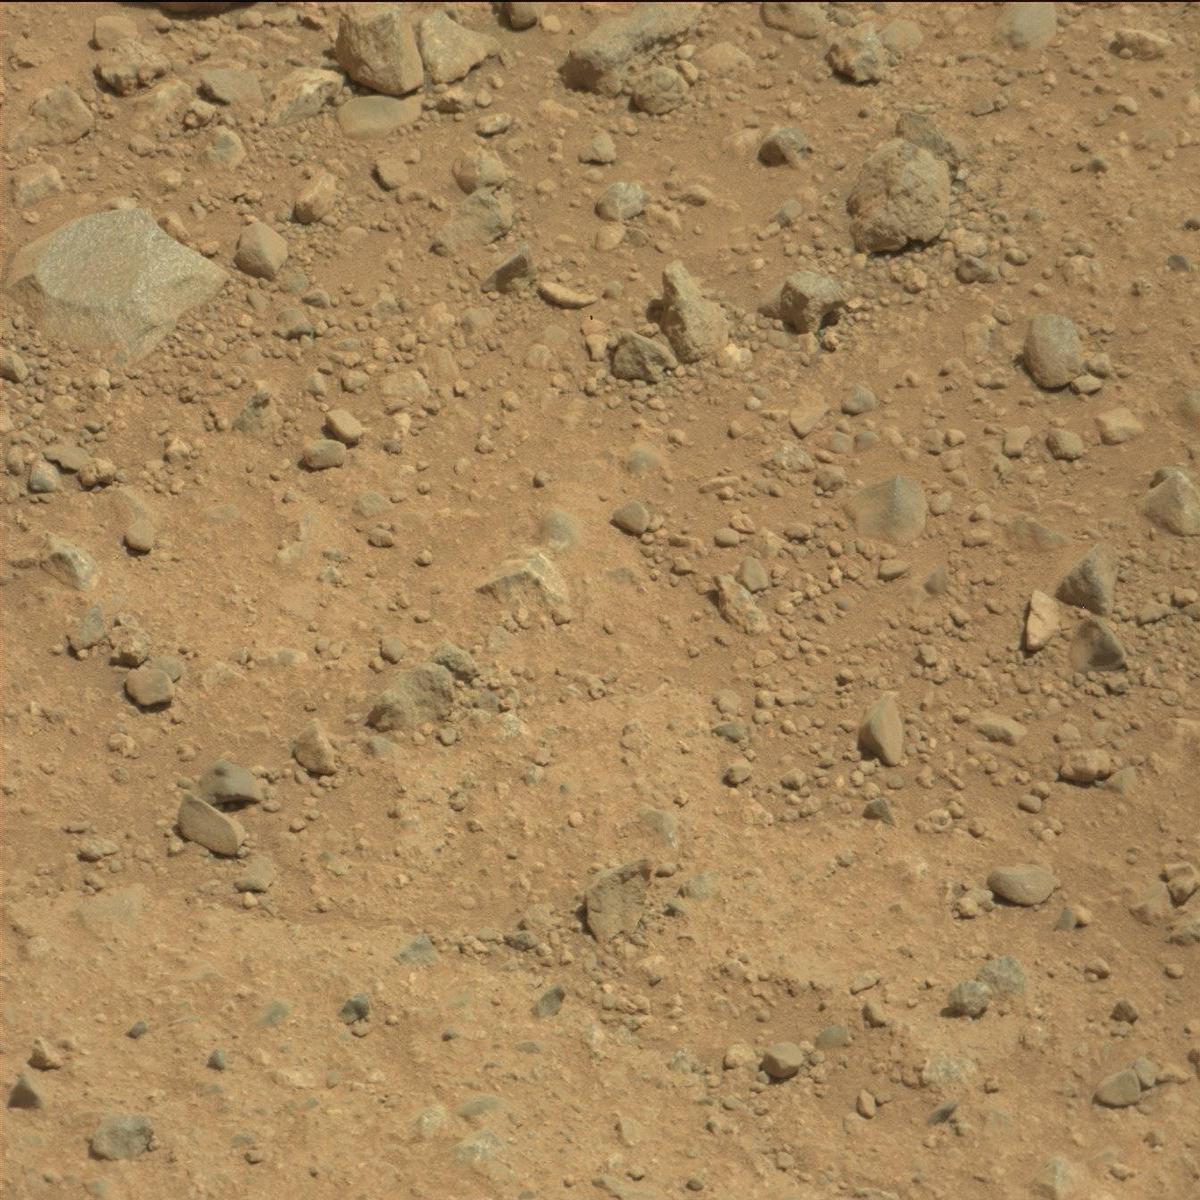
Terrain classes present: Bedrock, Rock, Sand / Soil